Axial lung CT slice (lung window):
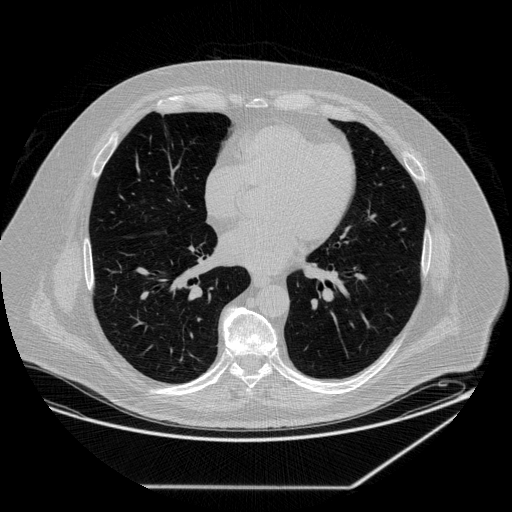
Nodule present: no